Question: I'm trying to convert the simple GMSPlacePicker example to Swift
but the Picker appears but then disappears immediately as soon as the transition from Right to left completes.
'''
// ViewController.swift
import UIKit
import CoreLocation
import GoogleMaps
class ViewController: UIViewController {
@IBAction func buttonPlacesPicker_TouchUpInside(sender: AnyObject) {
//-----------------------------------------------------------------------------------
var southWestSydney : CLLocationCoordinate2D = CLLocationCoordinate2DMake(-33.8659, <PHONE>)
var northEastSydney : CLLocationCoordinate2D = CLLocationCoordinate2DMake(-33.8645, <PHONE>)
var sydneyBounds : GMSCoordinateBounds = GMSCoordinateBounds(coordinate: southWestSydney, coordinate:northEastSydney)
//var config : GMSPlacePickerConfig = GMSPlacePickerConfig(viewport:sydneyBounds)
var config : GMSPlacePickerConfig = GMSPlacePickerConfig(viewport:nil)
//---------------------------------------------------------------------
var placePicker : GMSPlacePicker = GMSPlacePicker(config: config)
//typealias GMSPlaceResultCallback = (GMSPlace?, NSError?) -> Void
var error: NSError? = nil
var gmsPlace: GMSPlace? = nil
placePicker.pickPlaceWithCallback(){
(gmsPlace, error) -> Void in
if let error = error{
println("error:\(error)")
}else{
if let gmsPlace = gmsPlace{
if let formattedAddress = gmsPlace.formattedAddress{
println("formattedAddress:
\(formattedAddress)")
}else{
println("gmsPlace.formattedAddress is nil")
}
}else{
println("gmsPlace is nil")
}
println("info")
}
}
}
}
'''
My app has asked for Location sucessfully
I have a bridging header to Google Maps.
I didnt use cocoa pods to install the framework
but I've used the framework in Obj-C before
so just dragged the GoogleMaps.framework to project
and the internal resources bundle
I added all the following from previous tutorials and linker errors:

When I run it I can see sydney in the pickers maps.
It transitions from right side fo the screen to the left.
When it reaches the left it disappears
I added Reveal app and I cant see the picker view offline.
My GMS services api key is correct as its one I used in obj-c app to show Places Picker.
Bundle id is correct.
My Swift knowledge is "I think I know it. I probably don't"
any ideas?
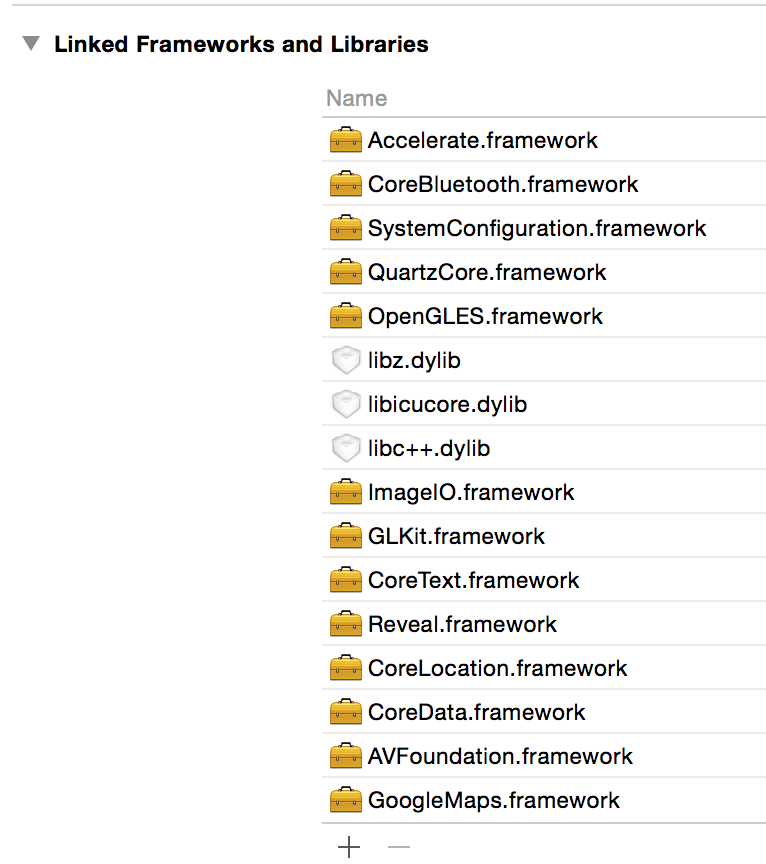
Answer: You should retain the reference to your GMSPlacePicker. Make it a property instead of local variable.